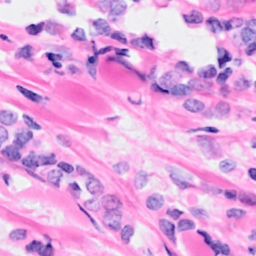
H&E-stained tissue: Breast